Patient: sex F, age 63
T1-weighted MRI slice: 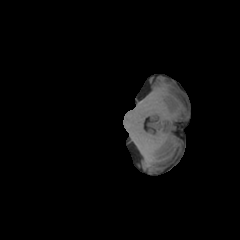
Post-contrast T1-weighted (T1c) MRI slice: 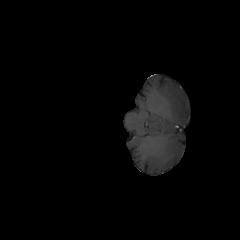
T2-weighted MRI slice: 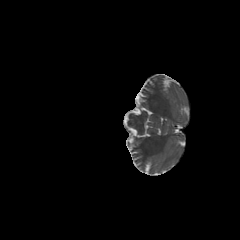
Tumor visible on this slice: no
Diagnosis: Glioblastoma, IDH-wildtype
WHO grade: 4